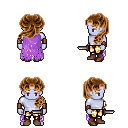
a pixel art fantasy rpg character, male body template, dark elf, purple skin, maroon tattered cape, gold greaves, brown princess hairstyle, leather bracers, brown shoes, dagger, four views (front, back, left, right), 2x2 character sprite sheet, small pixel art, hard edges, no anti-aliasing